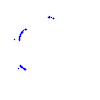
Particle: kaon